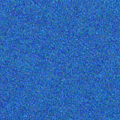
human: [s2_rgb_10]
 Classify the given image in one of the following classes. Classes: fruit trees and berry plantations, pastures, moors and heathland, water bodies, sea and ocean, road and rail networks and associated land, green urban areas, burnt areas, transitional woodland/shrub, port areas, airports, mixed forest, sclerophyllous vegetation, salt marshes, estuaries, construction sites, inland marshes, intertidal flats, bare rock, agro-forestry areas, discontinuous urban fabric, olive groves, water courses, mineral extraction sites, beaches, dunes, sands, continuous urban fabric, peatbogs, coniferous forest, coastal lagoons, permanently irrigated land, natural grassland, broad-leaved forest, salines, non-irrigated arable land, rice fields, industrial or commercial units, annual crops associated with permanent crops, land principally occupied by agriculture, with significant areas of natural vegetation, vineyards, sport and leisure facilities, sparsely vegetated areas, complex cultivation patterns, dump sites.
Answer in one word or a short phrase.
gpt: sea and ocean